Question: I have 4 tables like so
Product Table:
'''
+--------------+-------------+------+-----+---------+----------------+
| Field | Type | Null | Key | Default | Extra |
+--------------+-------------+------+-----+---------+----------------+
| productID | int(11) | NO | PRI | NULL | auto_increment |
| name | varchar(45) | YES | | NULL | |
| price | int(11) | YES | | NULL | |
| manufacturer | varchar(45) | YES | | NULL | |
| rating | int(2) | YES | | NULL | |
| categoryID | int(11) | YES | MUL | NULL | |
+--------------+-------------+------+-----+---------+----------------+
'''
Category Table:
'''
+--------------+-------------+------+-----+---------+----------------+
| Field | Type | Null | Key | Default | Extra |
+--------------+-------------+------+-----+---------+----------------+
| categoryID | int(11) | NO | PRI | NULL | auto_increment |
| categoryName | varchar(64) | YES | | NULL | |
+--------------+-------------+------+-----+---------+----------------+
'''
User:
'''
+-----------+-------------+------+-----+---------+----------------+
| Field | Type | Null | Key | Default | Extra |
+-----------+-------------+------+-----+---------+----------------+
| userID | int(11) | NO | PRI | NULL | auto_increment |
| firstname | varchar(45) | YES | | NULL | |
| age | int(11) | YES | | NULL | |
| location | varchar(45) | YES | | NULL | |
| username | varchar(45) | YES | | NULL | |
| password | varchar(45) | YES | | NULL | |
+-----------+-------------+------+-----+---------+----------------+
'''
Review:
'''
+------------+------------+------+-----+---------+----------------+
| Field | Type | Null | Key | Default | Extra |
+------------+------------+------+-----+---------+----------------+
| reviewID | int(11) | NO | PRI | NULL | auto_increment |
| reviewTime | date | YES | | NULL | |
| reviewData | mediumtext | YES | | NULL | |
| productID | int(11) | YES | MUL | NULL | |
| userID | int(11) | YES | MUL | NULL | |
+------------+------------+------+-----+---------+----------------+
'''
I basically need a select statement that shows the following
'''
reviewID - reviewTime - reviewData - product.name - category.name - user.firstname
'''
I have come up with the following so far
'''
SELECT r.reviewID, r.reviewTime, r.reviewData, p.name, u.firstname
FROM review r
INNER JOIN product p on p.productID = r.productID
INNER JOIN user u on u.userID = r.userID;
'''
This gives me everything but the category name as thats where I am stuck.
The database is linked like this;

I just don't understand how to pass the categoryname from category table through to the review table
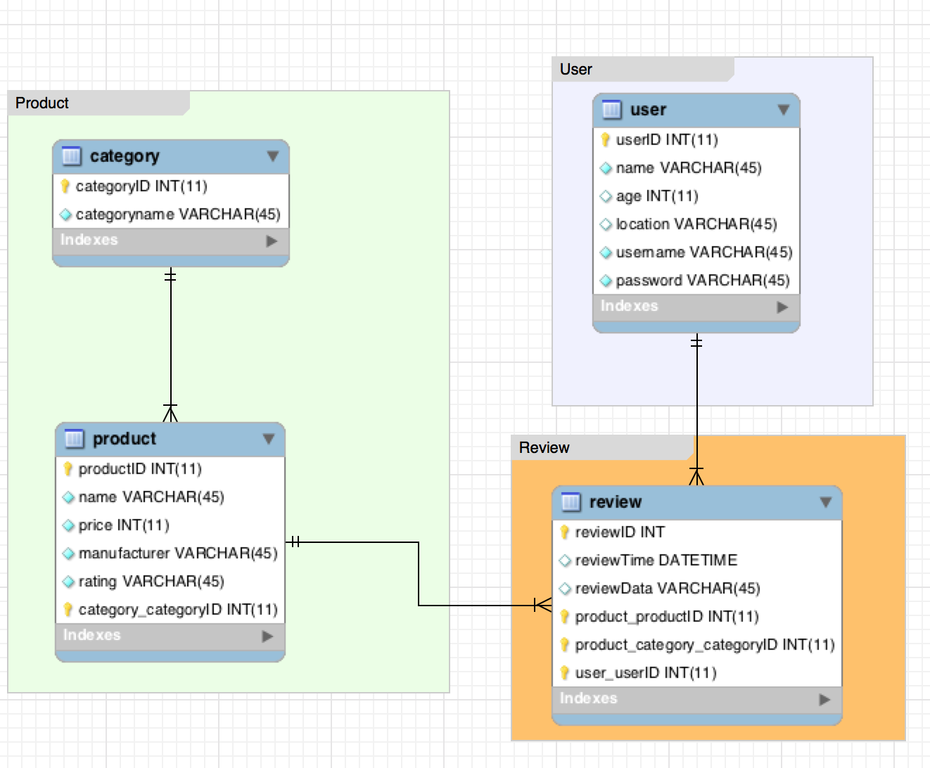
Answer: '''
select r.reviewID, r.reviewTime, r.reviewData, p.name, u.firstname, c.categoryName
from review r
left join product p on p.productID = r.productID
left join user u on u.userID = r.userID
left join category c on c.categoryID = p.categoryID
'''
Note: Based on your schema, I have used LEFT JOINs so that all reviews will get returned whether there is related data or not.